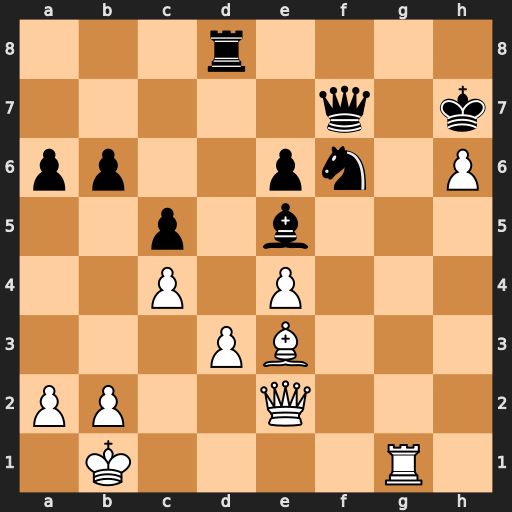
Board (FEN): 3r4/5q1k/pp2pn1P/2p1b3/2P1P3/3PB3/PP2Q3/1K4R1
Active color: w
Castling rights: -
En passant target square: -
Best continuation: Rg7+ Qxg7 hxg7